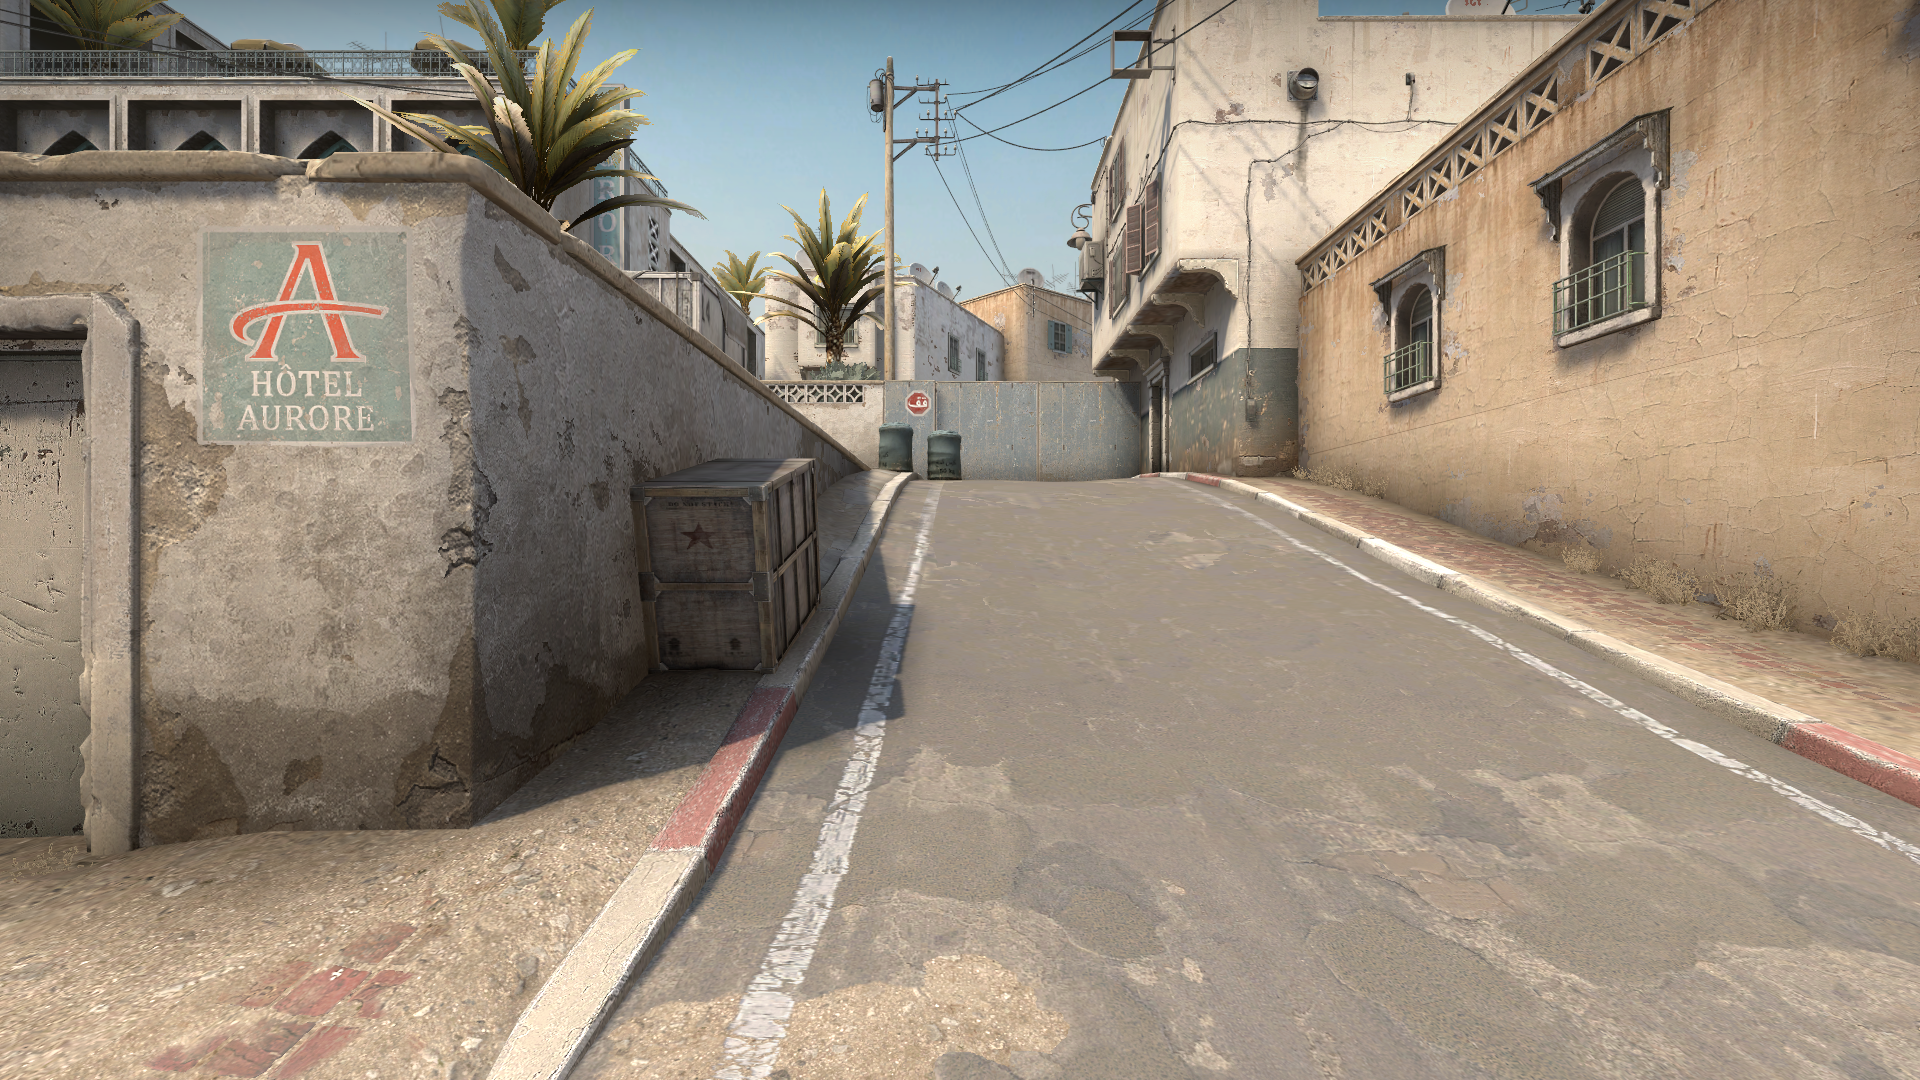
Map: de_dust2